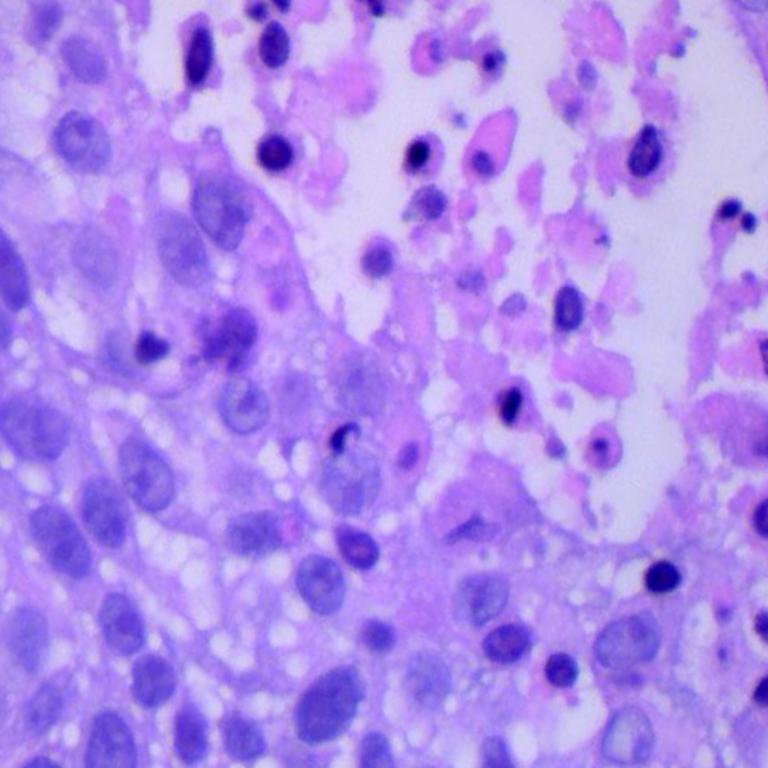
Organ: lung
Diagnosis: squamous carcinomas